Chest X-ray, AP view. Patient: 53 years old, sex F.
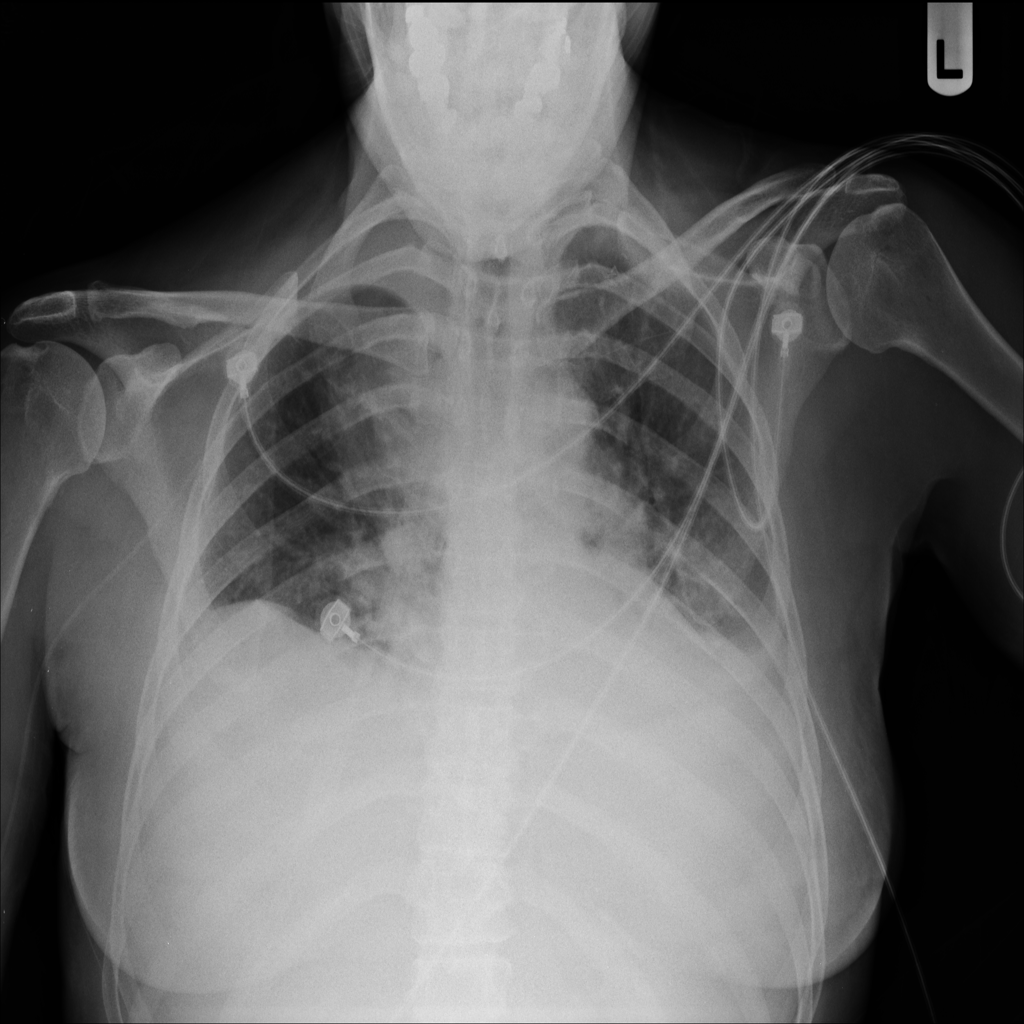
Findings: Consolidation, Effusion, Mass